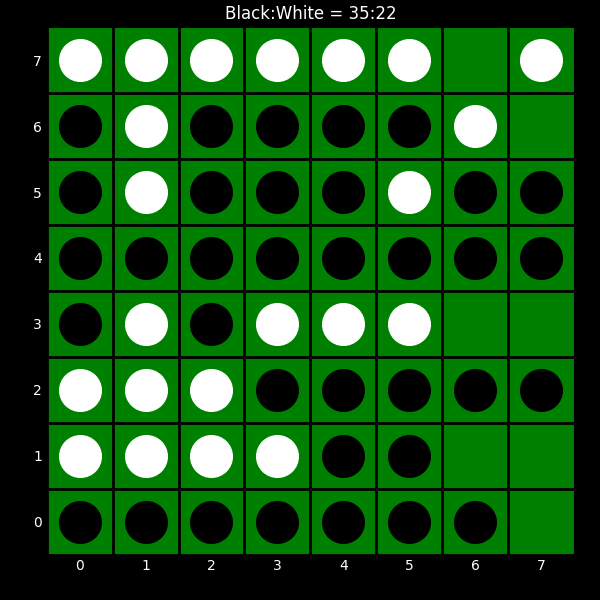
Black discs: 35
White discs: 22